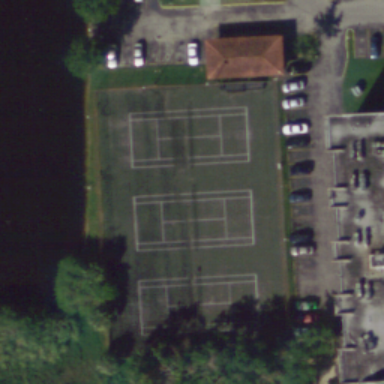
Three tennis courts arranged neatly with some plants surrounded .